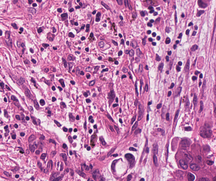
Tumor epithelial tissue: yes
Tumor-associated stroma tissue: yes
Normal tissue: no